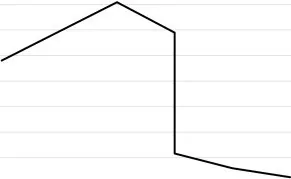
Clinical course from conventional chemotherapy (mLSG-15) to allogeneic peripheral blood stem cell transplantation. The patient received four sessions of mLSG-15 therapy and achieved complete remission (CR) before receiving allo-PBSCT.
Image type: pathology (immunostaining)